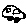
Label: car